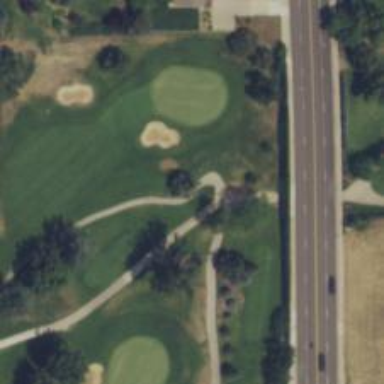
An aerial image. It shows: Well-maintained track that is suitable for golf cartpath.